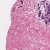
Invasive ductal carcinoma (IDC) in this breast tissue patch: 0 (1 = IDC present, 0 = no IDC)